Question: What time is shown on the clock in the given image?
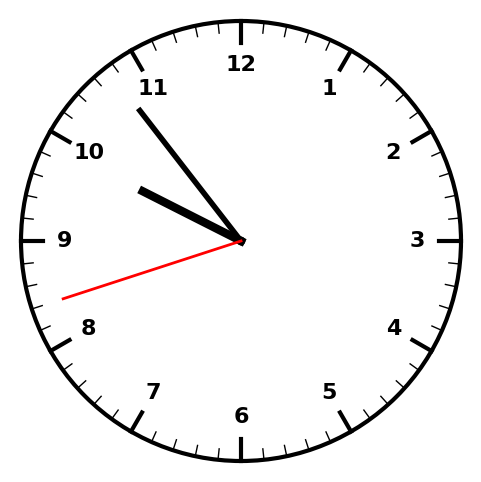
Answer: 09:53:42